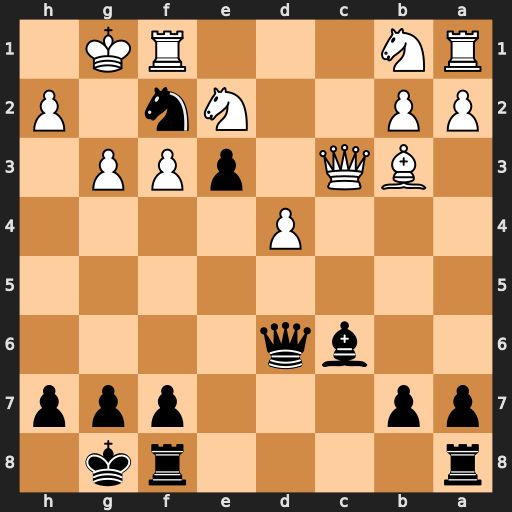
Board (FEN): r4rk1/pp3ppp/2bq4/8/3P4/1BQ1pPP1/PP2Nn1P/RN3RK1
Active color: b
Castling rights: -
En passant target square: -
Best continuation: Bxf3 Rxf2 exf2+ Kxf2 Bxe2